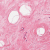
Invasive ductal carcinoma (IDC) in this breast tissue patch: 0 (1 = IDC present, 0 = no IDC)